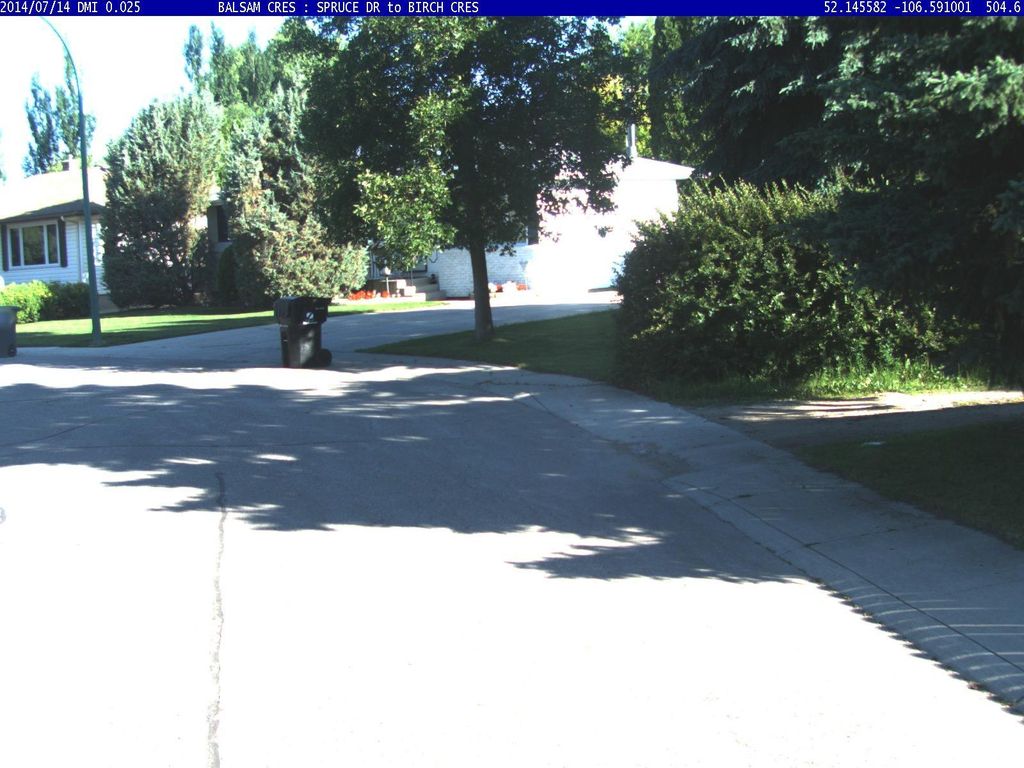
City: saskatoon